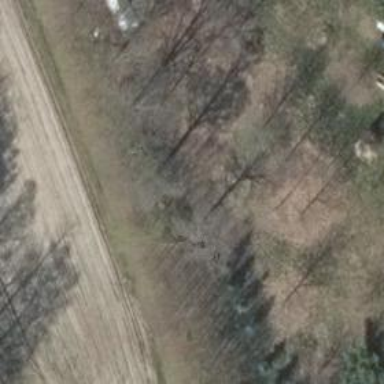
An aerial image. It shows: Row of trees in natural setting.